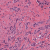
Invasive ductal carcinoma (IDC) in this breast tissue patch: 1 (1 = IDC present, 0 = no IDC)